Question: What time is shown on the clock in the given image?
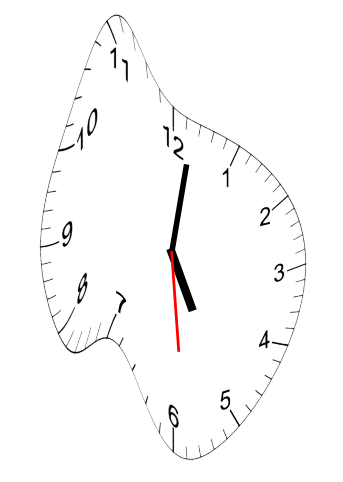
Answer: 05:01:29